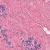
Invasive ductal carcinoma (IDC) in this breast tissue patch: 0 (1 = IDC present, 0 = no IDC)